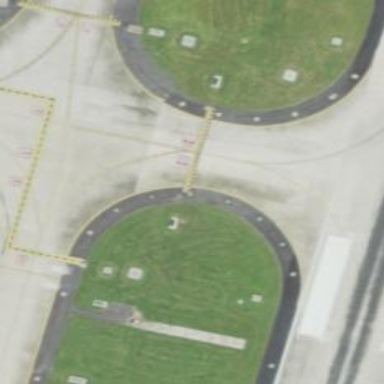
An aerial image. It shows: Image of taxiway at airport.